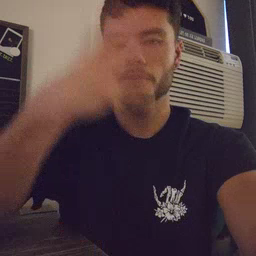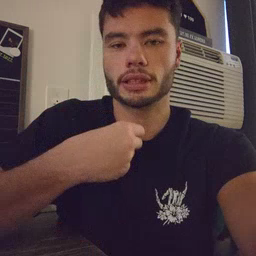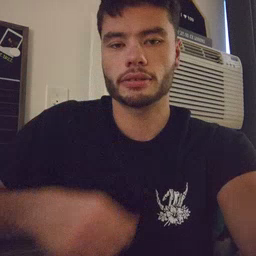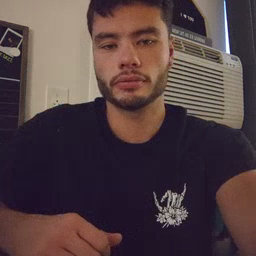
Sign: pretty